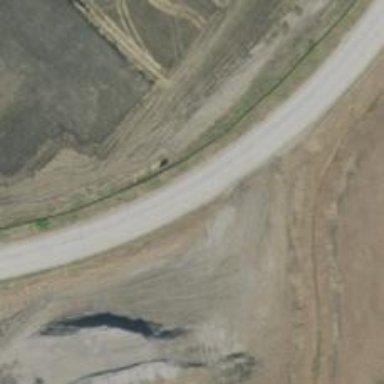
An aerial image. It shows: Secondary road with frontage road.